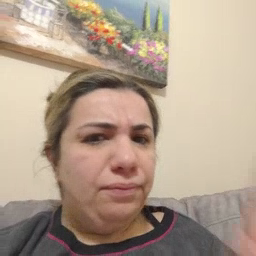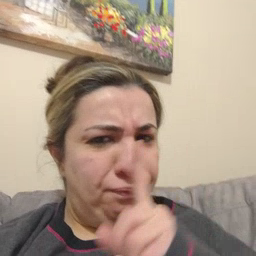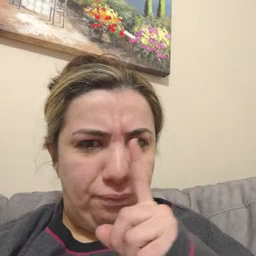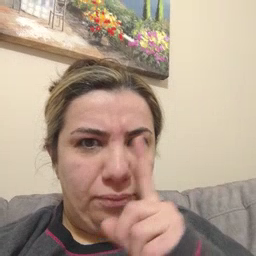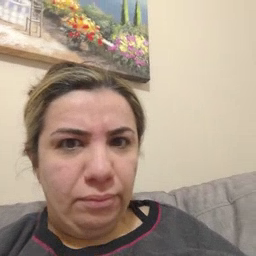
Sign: mouse